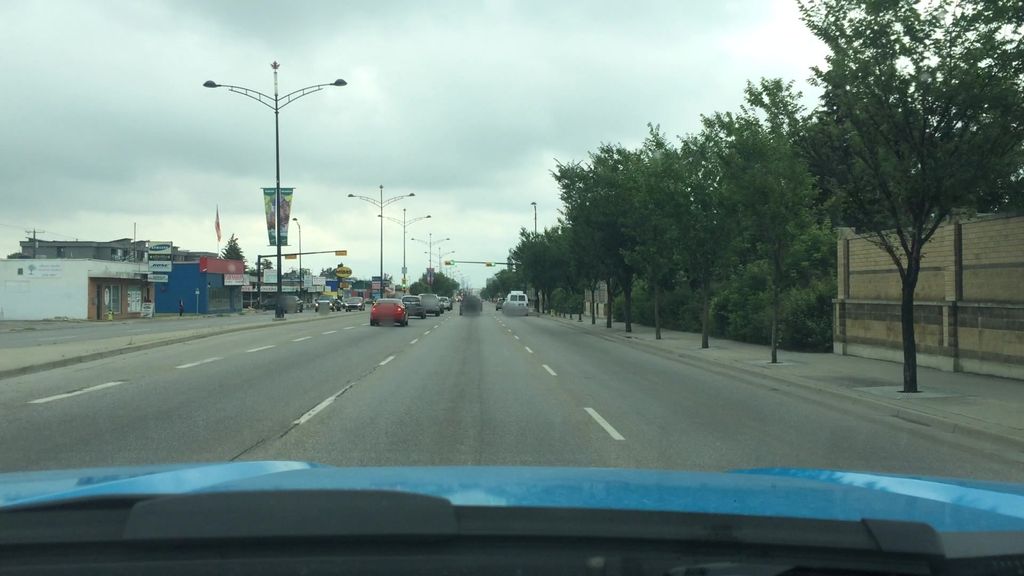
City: calgary